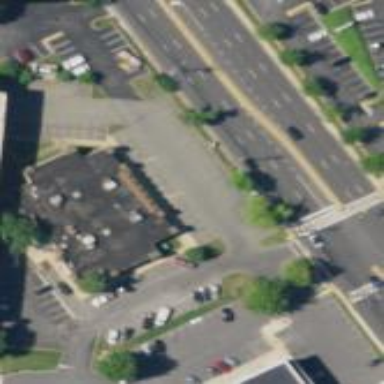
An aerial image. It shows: Retail building.